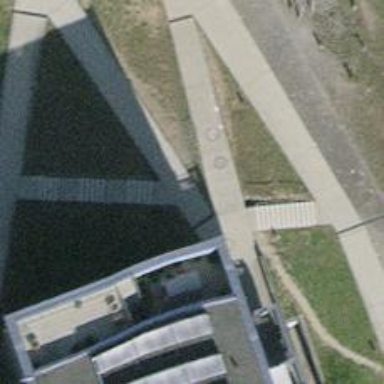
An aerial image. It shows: Footway with concrete surface.